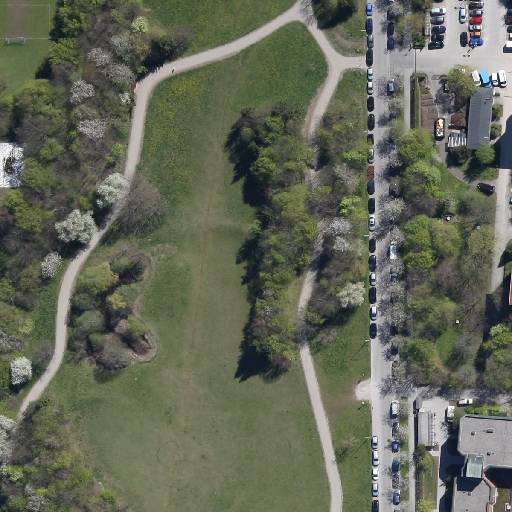
Referring expression: impervious surface